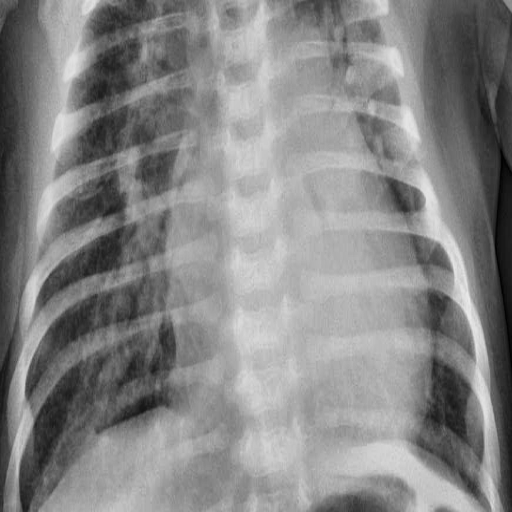
Finding: PNEUMONIA